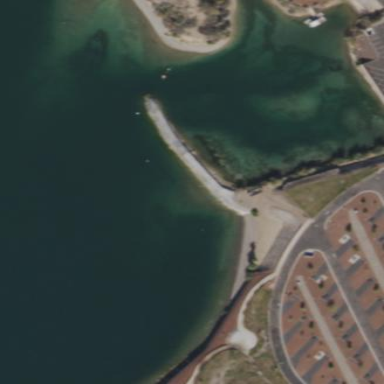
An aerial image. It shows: Breakwater structure.